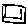
Label: square